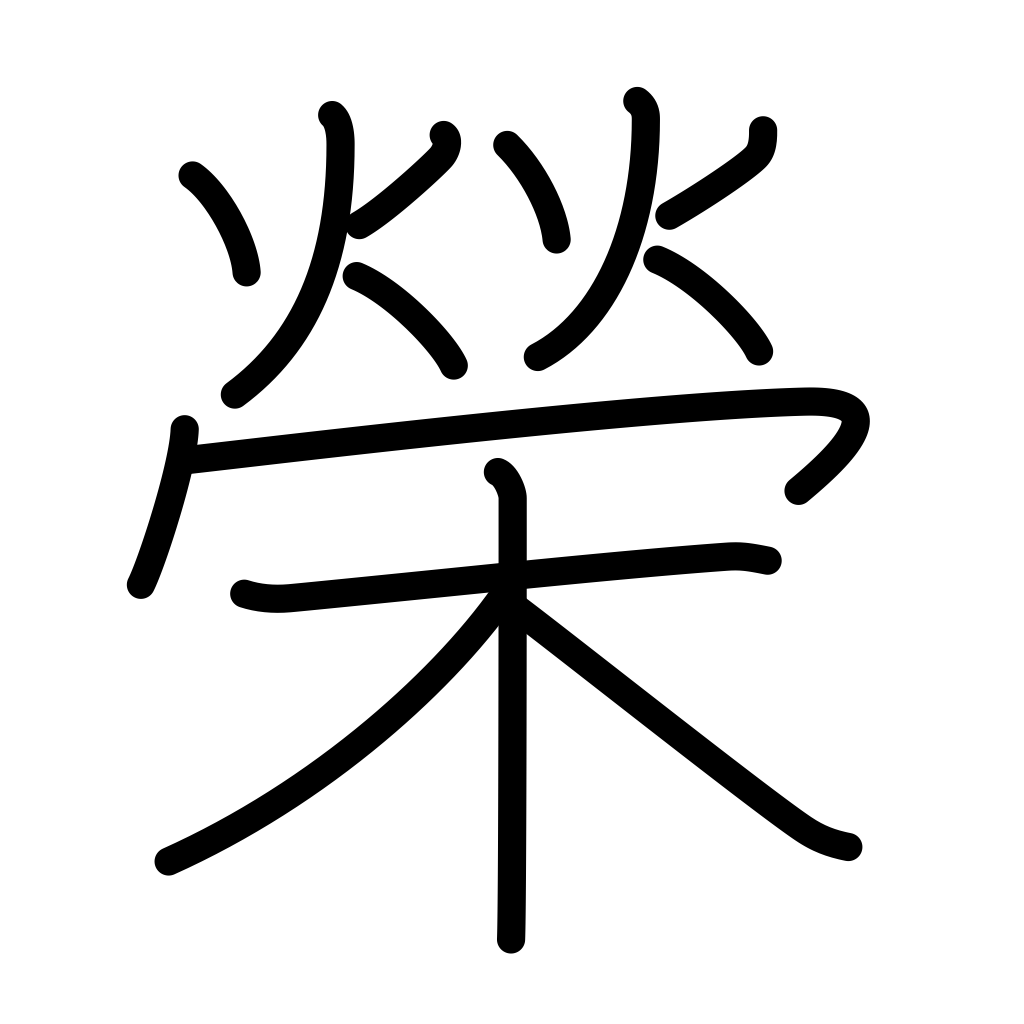
Meaning: flourish, prosperity, honour, glory, splendour